Field crop: maize
Growth stage: 2
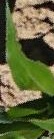
Species: maize